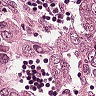
Metastatic tissue present: yes